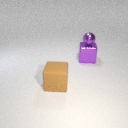
large purple metal cube below small purple metal sphere